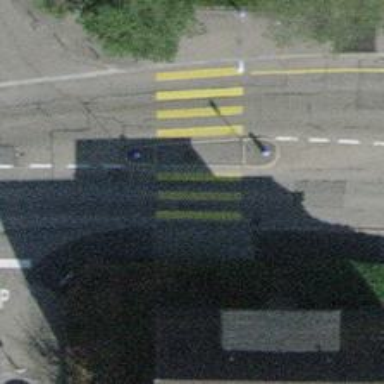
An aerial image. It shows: Uncontrolled zebra crossing with central island.